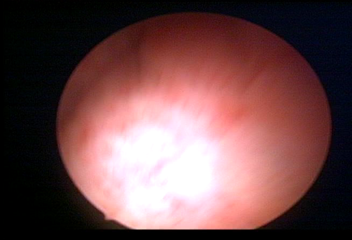
Modality: WLC
Class: Normal mucosa
Bladder cancer association: No